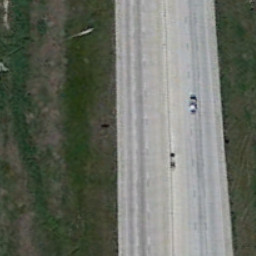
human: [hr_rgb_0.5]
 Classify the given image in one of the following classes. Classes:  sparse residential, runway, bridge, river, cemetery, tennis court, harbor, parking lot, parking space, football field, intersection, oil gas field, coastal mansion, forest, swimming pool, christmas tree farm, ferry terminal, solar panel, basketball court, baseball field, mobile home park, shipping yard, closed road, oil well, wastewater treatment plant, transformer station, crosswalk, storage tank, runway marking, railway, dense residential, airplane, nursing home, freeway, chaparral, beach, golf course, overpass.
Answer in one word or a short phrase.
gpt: freeway